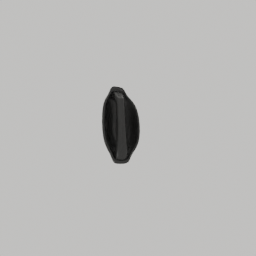
Label: mechanical